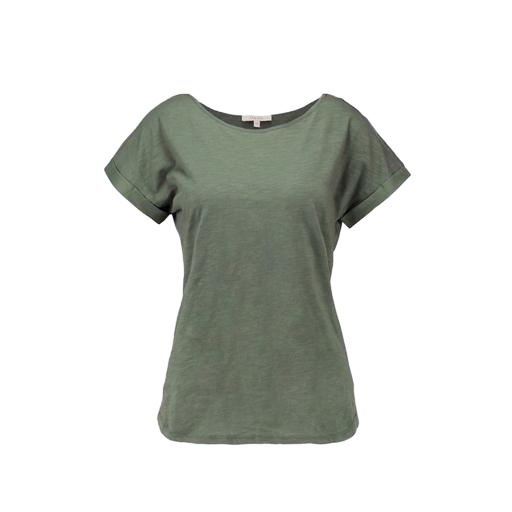
cap-sleeved tee, green women's slub jersey t-shirt, green scoop-neck tee, white background